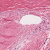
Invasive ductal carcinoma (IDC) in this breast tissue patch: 0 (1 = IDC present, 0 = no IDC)